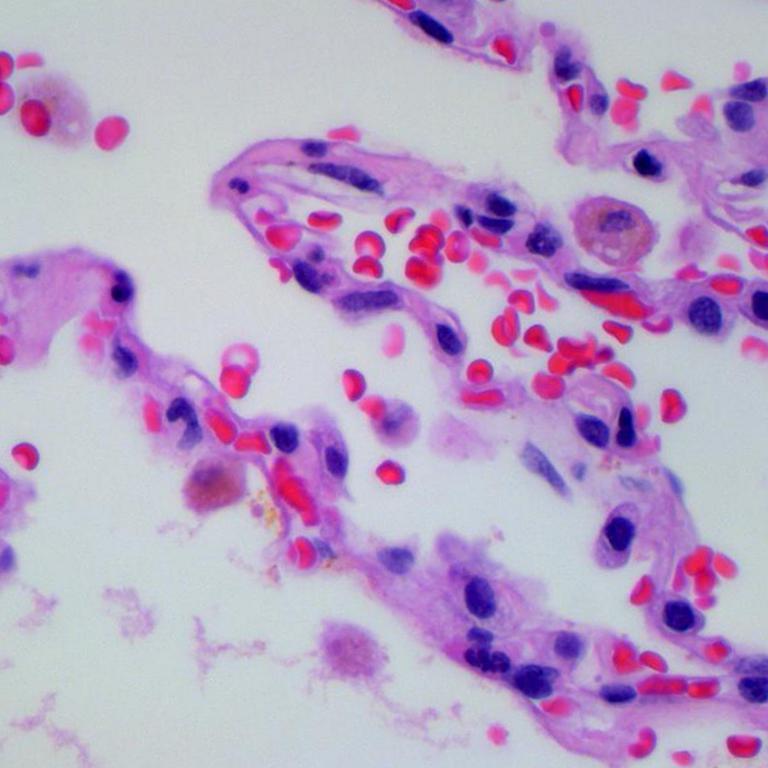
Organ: lung
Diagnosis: benign